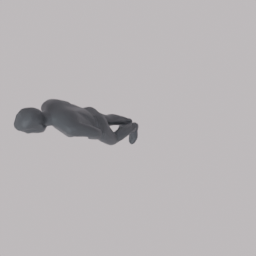
Label: people